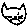
Label: cat